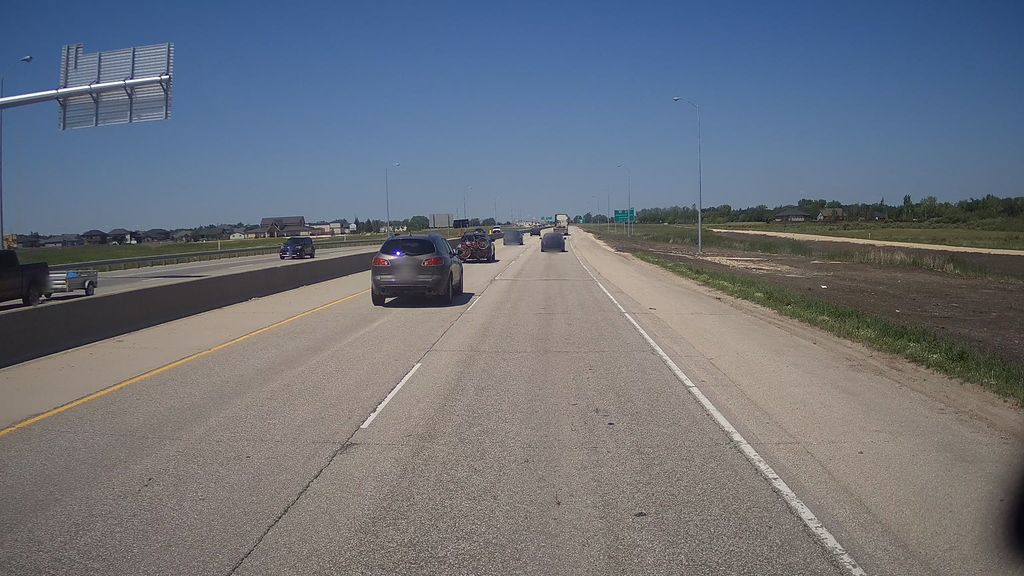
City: winnipeg